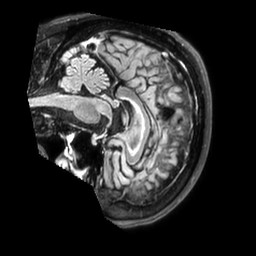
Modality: FLAIR
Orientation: sagittal
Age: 70
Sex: female
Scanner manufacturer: philips
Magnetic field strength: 3 T
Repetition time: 4.8 s
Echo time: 0.34 s